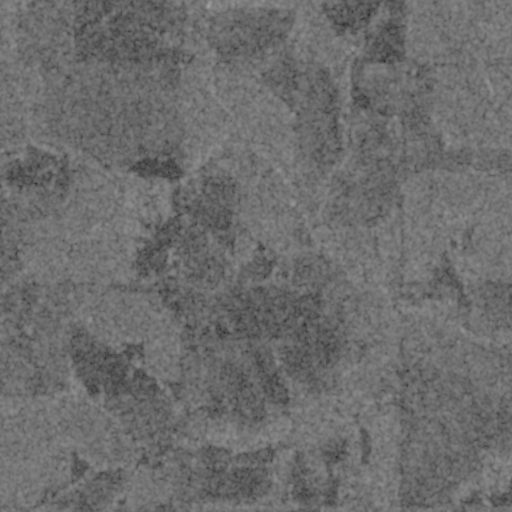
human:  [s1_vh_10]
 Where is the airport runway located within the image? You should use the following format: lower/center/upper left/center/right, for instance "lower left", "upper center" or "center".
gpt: The airport runway is located in the upper center of the image.
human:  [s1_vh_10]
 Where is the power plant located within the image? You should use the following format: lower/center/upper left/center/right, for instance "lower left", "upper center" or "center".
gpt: There is no power plant in the image.

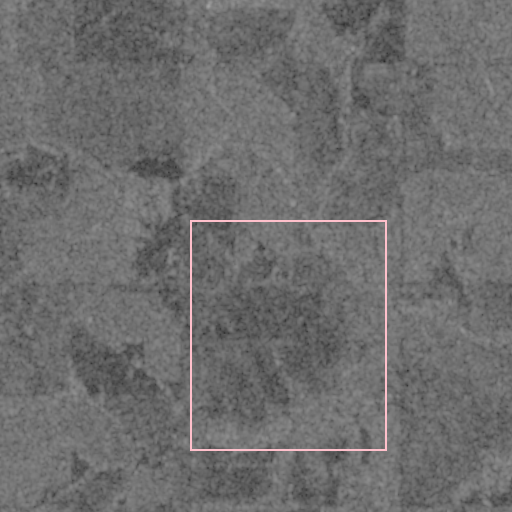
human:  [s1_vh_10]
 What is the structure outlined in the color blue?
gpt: There is no blue outline.
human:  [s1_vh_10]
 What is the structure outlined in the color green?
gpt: There is no structure outlined in green.